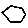
Label: hexagon